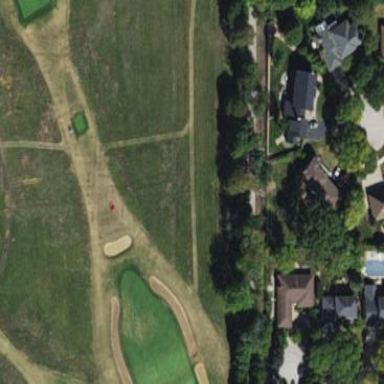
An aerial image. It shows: Rough area in golf course.